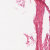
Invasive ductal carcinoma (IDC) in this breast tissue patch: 0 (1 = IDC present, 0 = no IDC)